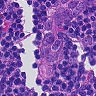
Metastatic tissue present: yes